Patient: sex F, age 46
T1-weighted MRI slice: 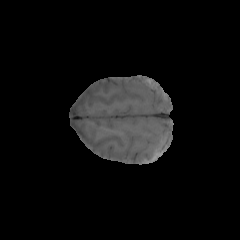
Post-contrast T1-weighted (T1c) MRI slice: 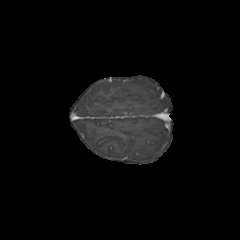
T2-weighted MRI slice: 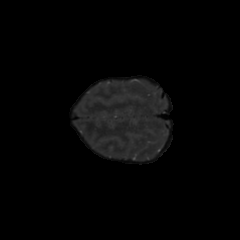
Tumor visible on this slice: no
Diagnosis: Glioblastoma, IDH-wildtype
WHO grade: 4